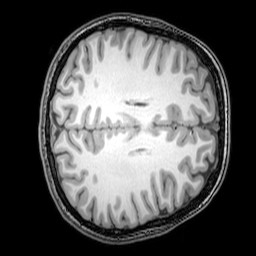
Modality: T1w
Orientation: axial
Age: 23
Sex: female
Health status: healthy
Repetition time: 0.081 s
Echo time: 0.037 s